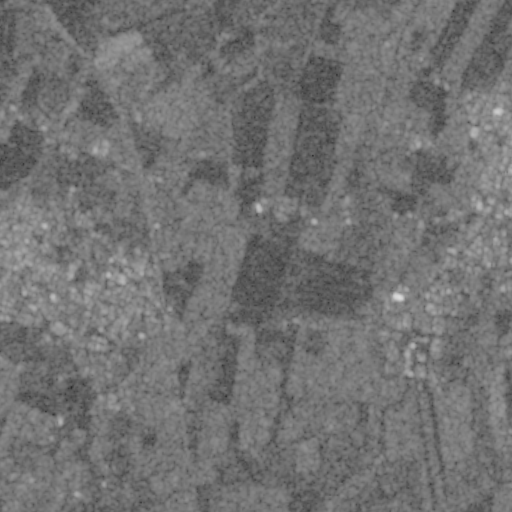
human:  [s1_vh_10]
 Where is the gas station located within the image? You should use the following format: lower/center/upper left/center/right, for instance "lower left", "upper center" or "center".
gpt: The gas station is located in the lower right of the image.
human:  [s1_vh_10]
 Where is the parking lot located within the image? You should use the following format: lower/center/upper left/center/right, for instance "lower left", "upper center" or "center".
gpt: The parking lot is located in the center left of the image.
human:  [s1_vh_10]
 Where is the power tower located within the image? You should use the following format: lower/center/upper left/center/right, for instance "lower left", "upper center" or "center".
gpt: The power tower is located in the lower left of the image.
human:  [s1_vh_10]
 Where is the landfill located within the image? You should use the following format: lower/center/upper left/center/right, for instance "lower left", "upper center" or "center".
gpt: There is no landfill in the image.

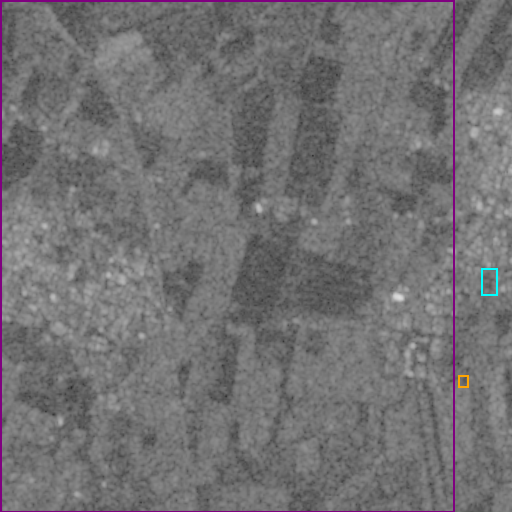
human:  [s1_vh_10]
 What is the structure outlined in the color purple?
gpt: The structure outlined in purple is a crop field.
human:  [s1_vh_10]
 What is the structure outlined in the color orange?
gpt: The structure outlined in orange is a gas station.
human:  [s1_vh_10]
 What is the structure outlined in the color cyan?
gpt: The structure outlined in cyan is a park.
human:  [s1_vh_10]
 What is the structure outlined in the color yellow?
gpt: There is no yellow outline.